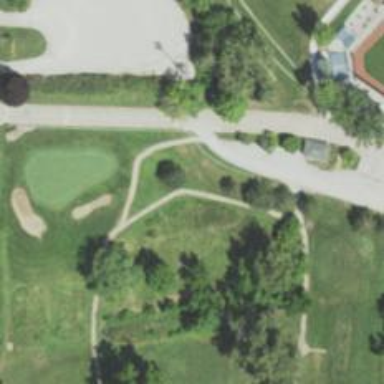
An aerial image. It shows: Well-maintained footway with grade1 tracktype. It resembles path in golf course.